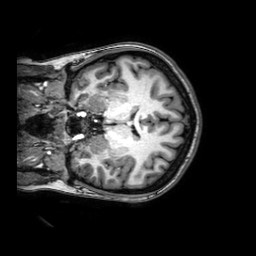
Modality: T1w
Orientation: coronal
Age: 20
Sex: female
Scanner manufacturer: philips
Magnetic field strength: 3 T
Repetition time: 8.2 s
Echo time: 0.0037 s